Field crop: maize
Growth stage: 2
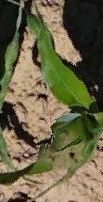
Species: maize